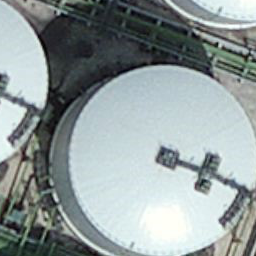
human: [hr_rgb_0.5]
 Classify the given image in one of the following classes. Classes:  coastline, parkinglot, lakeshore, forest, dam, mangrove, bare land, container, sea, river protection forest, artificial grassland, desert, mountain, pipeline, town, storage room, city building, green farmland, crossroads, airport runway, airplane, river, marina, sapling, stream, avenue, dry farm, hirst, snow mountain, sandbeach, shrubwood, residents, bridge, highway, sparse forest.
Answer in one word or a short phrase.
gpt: storage room